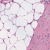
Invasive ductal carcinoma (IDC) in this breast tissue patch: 0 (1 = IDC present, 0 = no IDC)